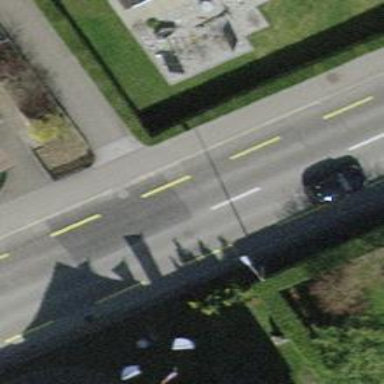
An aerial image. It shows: Sidewalk.